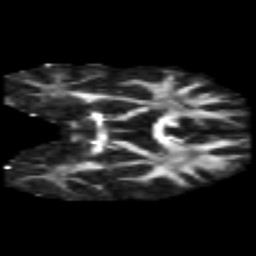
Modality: FA
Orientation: coronal
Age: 37
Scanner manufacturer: philips
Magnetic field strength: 3 T
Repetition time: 8.6 s
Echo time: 0.127 s